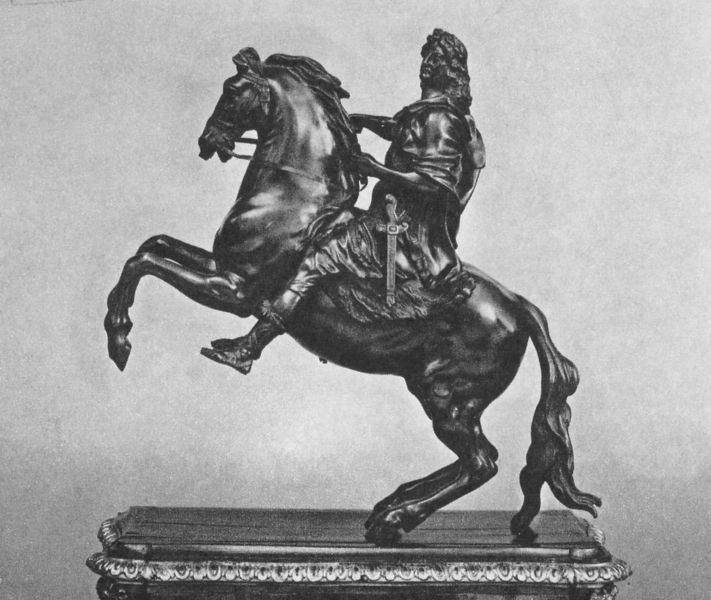
Titel: Reiterstandbild Ludwig des XIV
Künstler: Martin van den Bogaert
Institution: New York, Michel Hall Fine Arts
Schlagwörter: mann, bewegung, sockel, gewand, haare, pferd, reiter, skulptur, statue, sattel, bronze, plastik, denkmal, schwert, lorbeer, standbild, reiterstatue, bronzefigur, reiterdenkmal, skulpur, beweglich, pderd